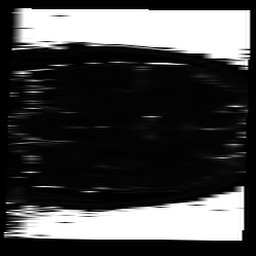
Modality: T2map
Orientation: coronal
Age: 38
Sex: male
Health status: ill